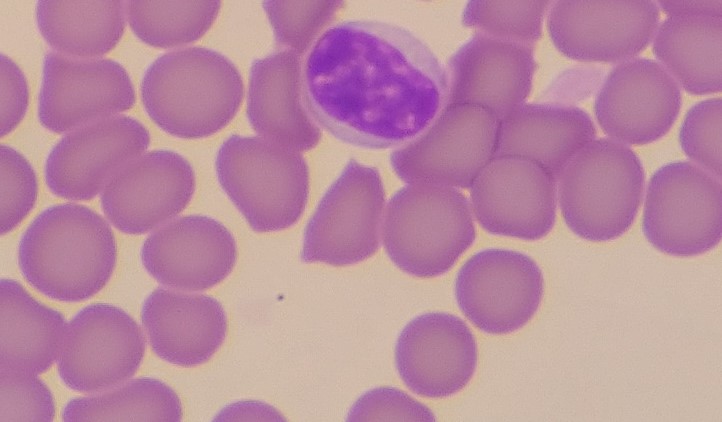
White blood cell type: Lymphocyte